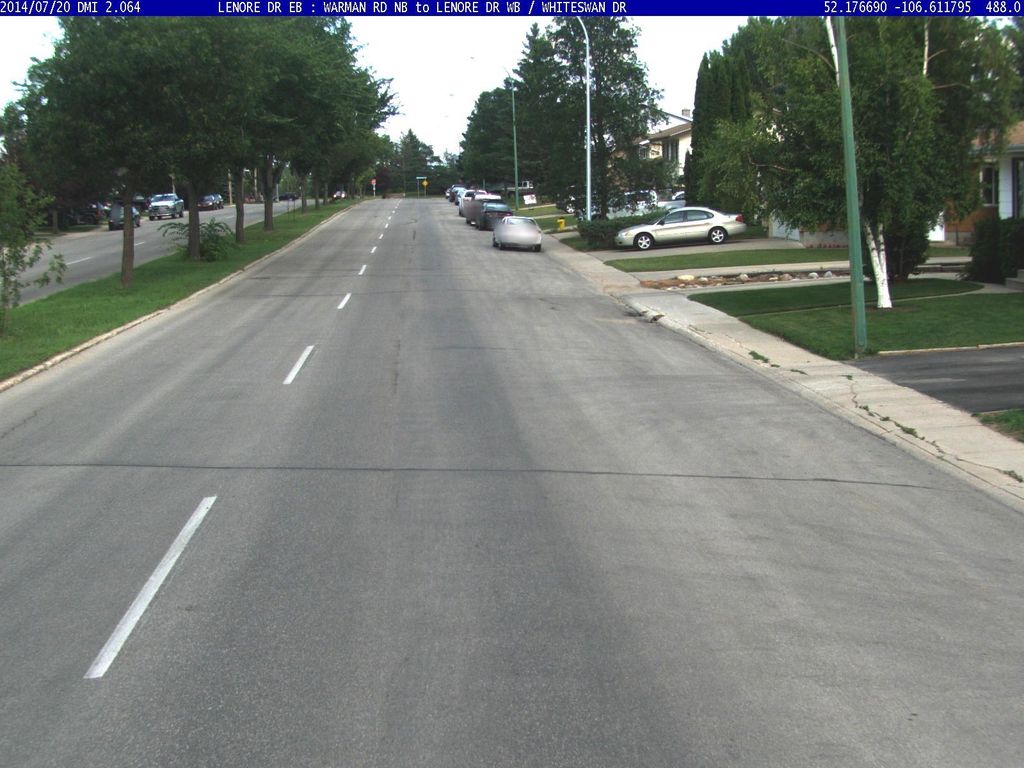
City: saskatoon